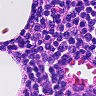
Metastatic tissue present: no